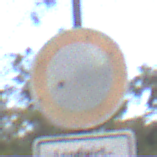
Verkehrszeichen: VerbotFahrzeugeAllerArt
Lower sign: BesondereFahrzeugeUndTransportgueter6
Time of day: MorningAfternoon
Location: Outdoor (Urban)
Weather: PartlyCloudy
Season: NotSpecified
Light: Natural